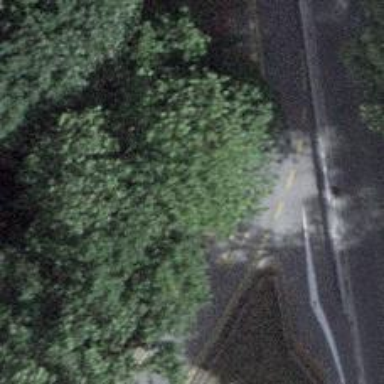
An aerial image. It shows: Asphalt cycleway running parallel to abandoned railway siding.